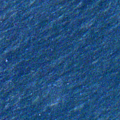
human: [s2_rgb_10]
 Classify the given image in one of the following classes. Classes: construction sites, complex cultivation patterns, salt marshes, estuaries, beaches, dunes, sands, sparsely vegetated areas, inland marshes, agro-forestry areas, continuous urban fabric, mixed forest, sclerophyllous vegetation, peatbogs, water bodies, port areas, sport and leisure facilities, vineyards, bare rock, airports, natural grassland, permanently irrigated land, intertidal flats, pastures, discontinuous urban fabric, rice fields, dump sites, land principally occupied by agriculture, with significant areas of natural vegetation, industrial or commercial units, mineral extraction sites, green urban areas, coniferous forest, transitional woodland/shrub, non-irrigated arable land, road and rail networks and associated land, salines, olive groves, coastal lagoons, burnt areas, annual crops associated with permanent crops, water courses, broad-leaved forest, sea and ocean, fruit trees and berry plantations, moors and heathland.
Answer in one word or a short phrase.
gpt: sea and ocean